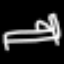
Label: bed